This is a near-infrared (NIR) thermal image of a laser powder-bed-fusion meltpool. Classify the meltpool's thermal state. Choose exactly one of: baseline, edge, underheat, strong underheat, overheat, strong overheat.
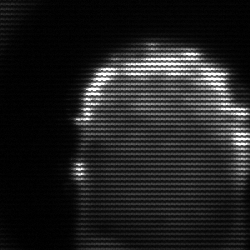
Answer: baseline